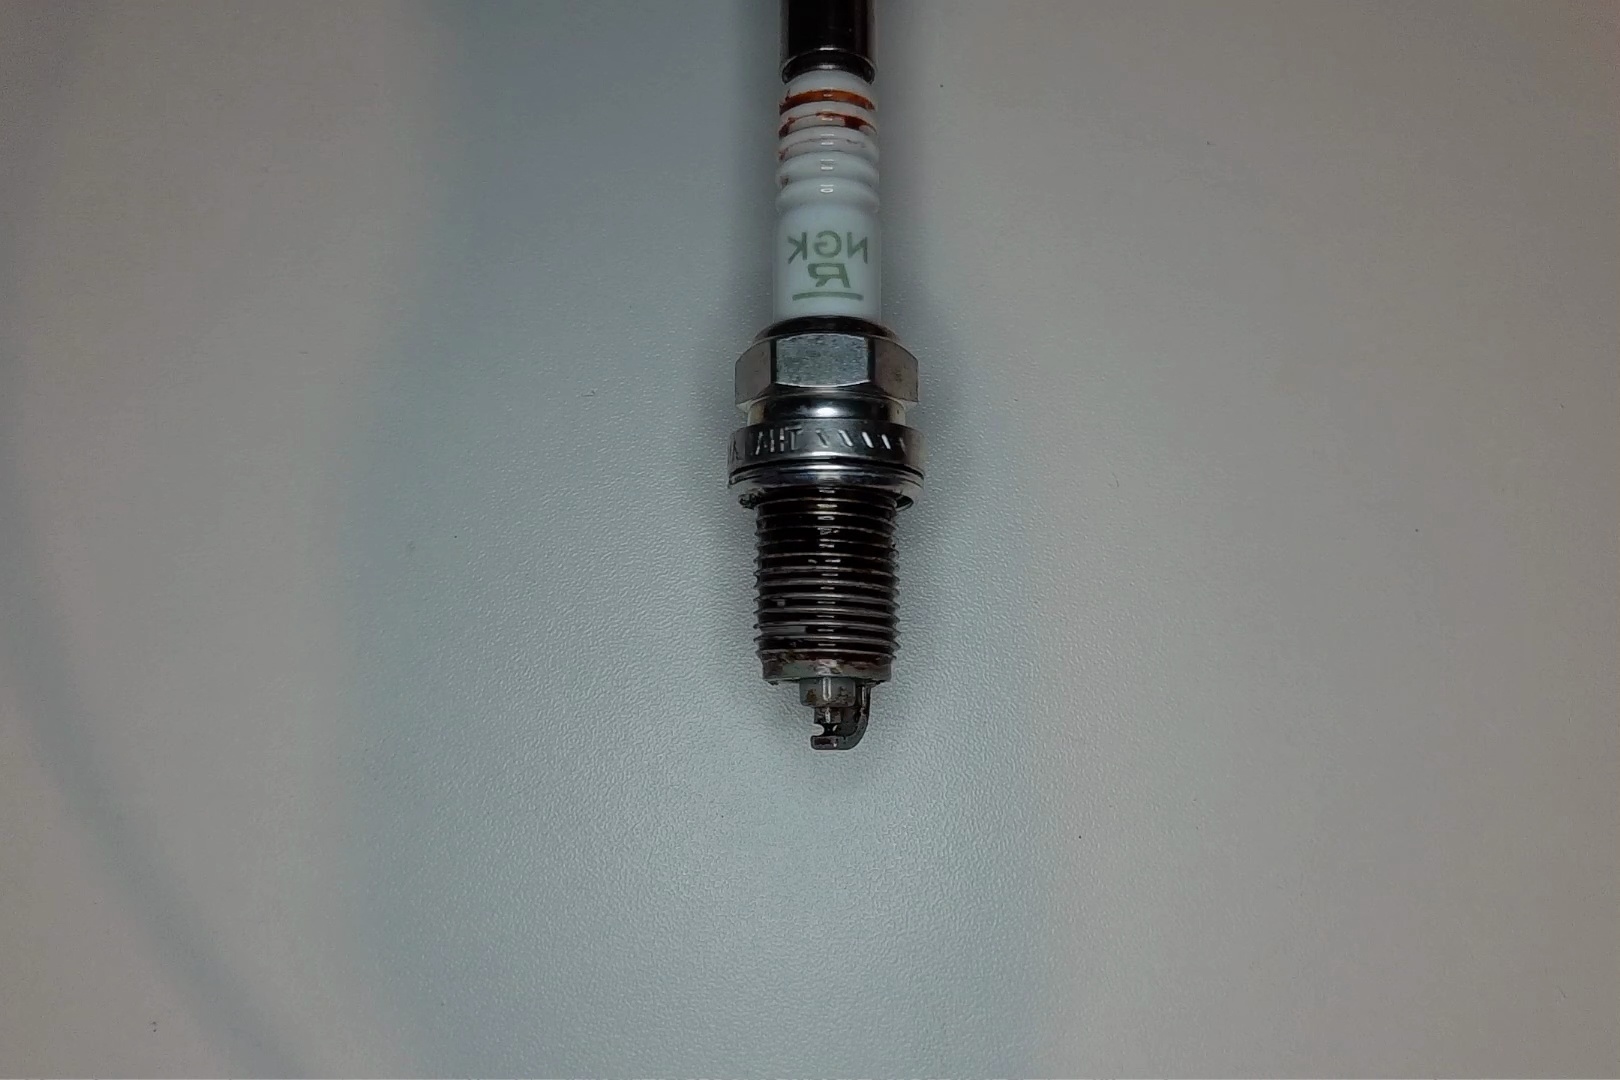
Label: anomaly